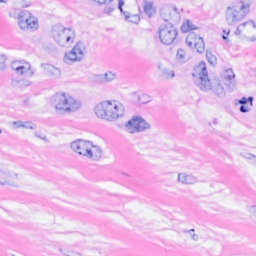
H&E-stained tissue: Breast